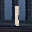
Label: 1